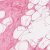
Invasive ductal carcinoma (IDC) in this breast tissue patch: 0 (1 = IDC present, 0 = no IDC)